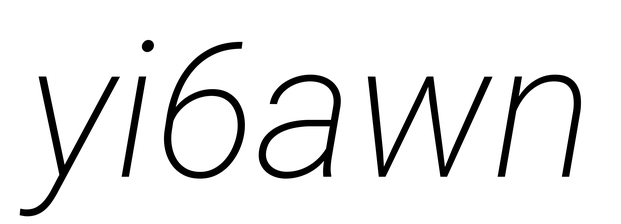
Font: Roboto-Italic_ExtraLight_Italic